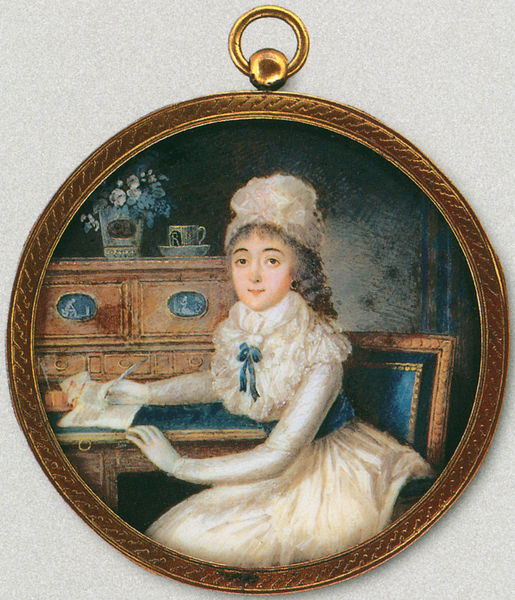
Titel: Junge Dame am Schreibpult auf vergoldetem Metallreif, ursprünglich auf Dosendeckel montiert
Künstler: Pierre-André Le Suire
Institution: Celle, Bomann-Museum
Schlagwörter: blau, feder, weiß, mädchen, sitzen, blumen, frau, handschuhe, holz, hut, kleid, schwarz, stuhl, tisch, dame, schleife, arm, arme, augen, rahmen, spitze, portrait, porträt, gold, sitzend, innen, pflanze, locken, rund, vase, lächeln, kommode, papier, schreibtisch, metall, tasse, foto, medaillon, untertasse, kopfputz, stift, schubladen, anhänger, amulett, medallion, brief, schreiben, schreibt, miniatur, medaillion, weißes kleid, fold, goldfassung, camee, r, gämmen